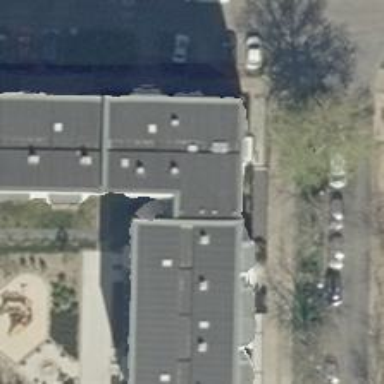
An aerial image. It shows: Building with apartments and flat roof.